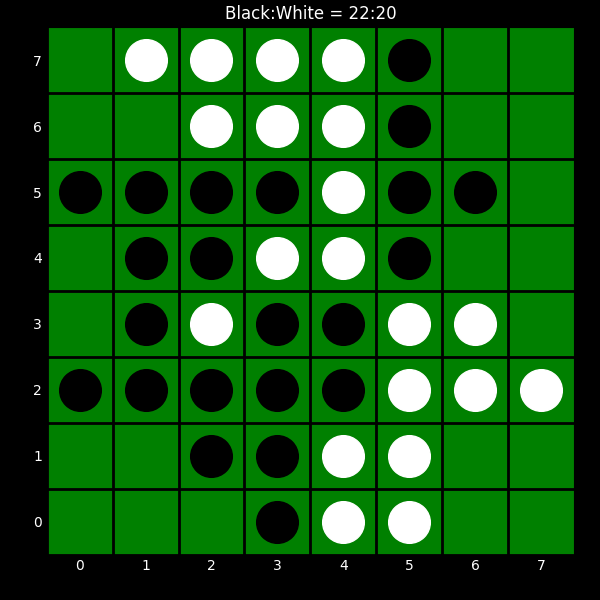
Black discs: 22
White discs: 20